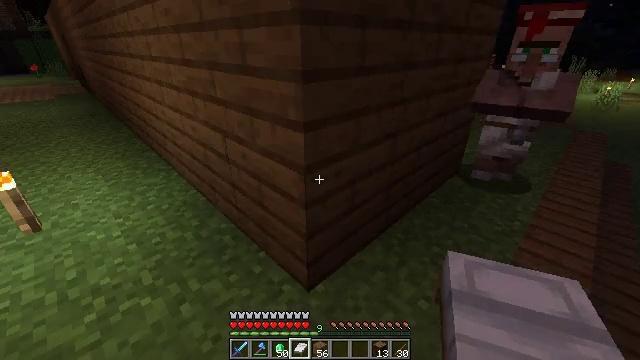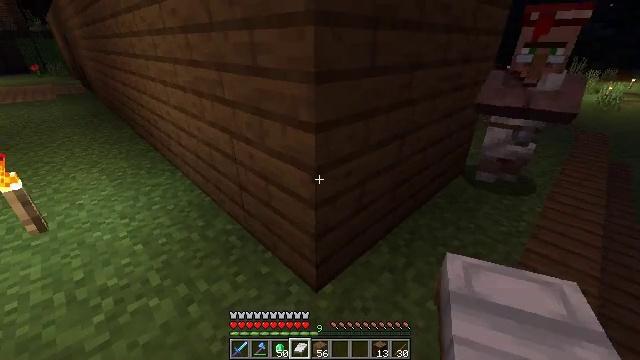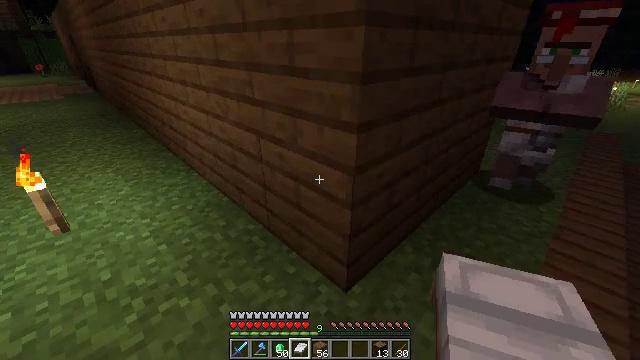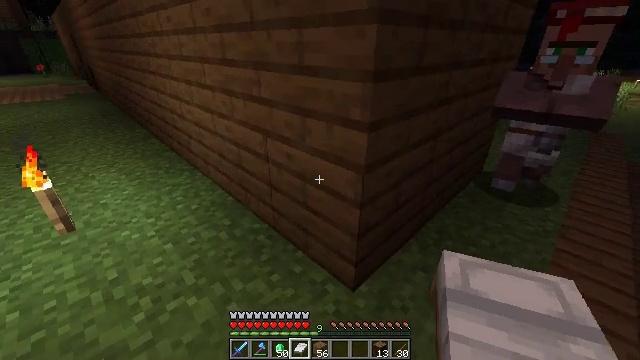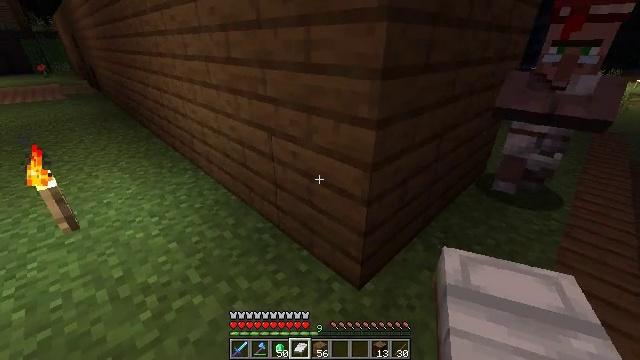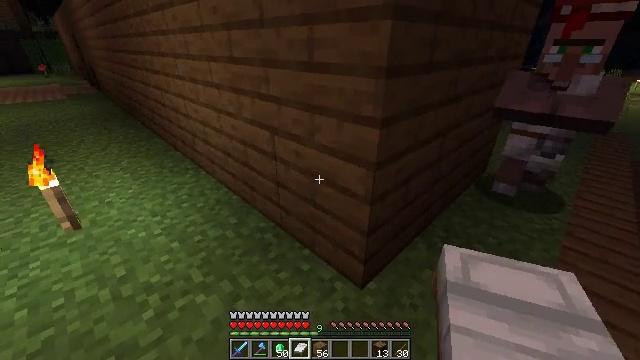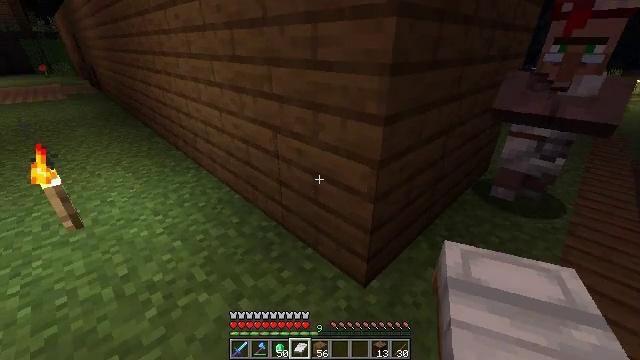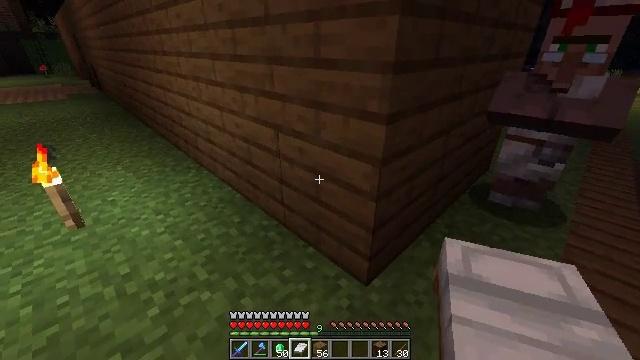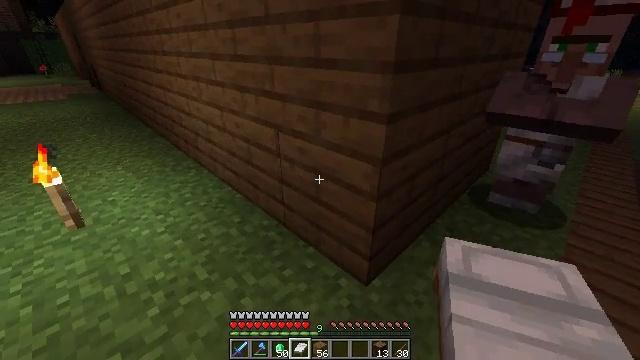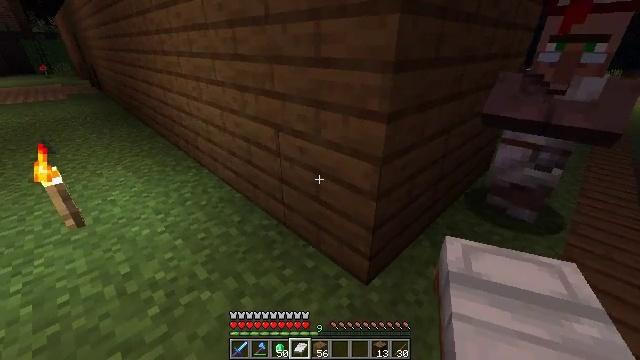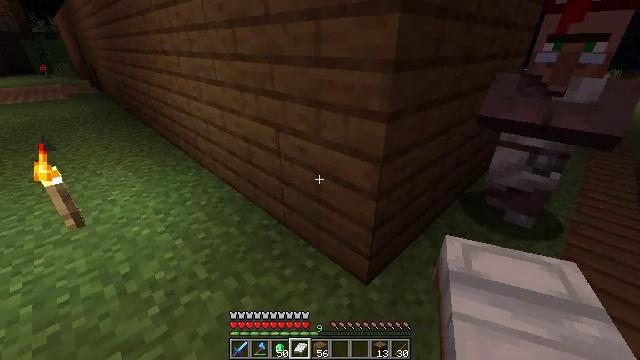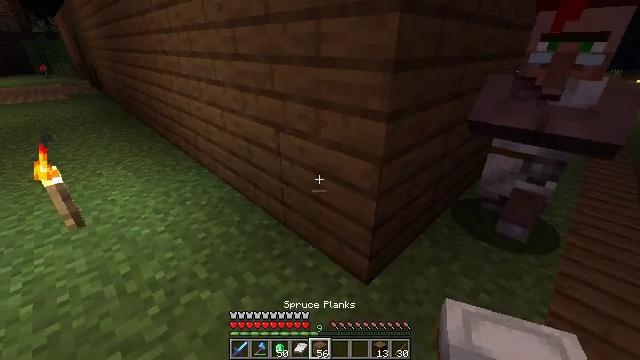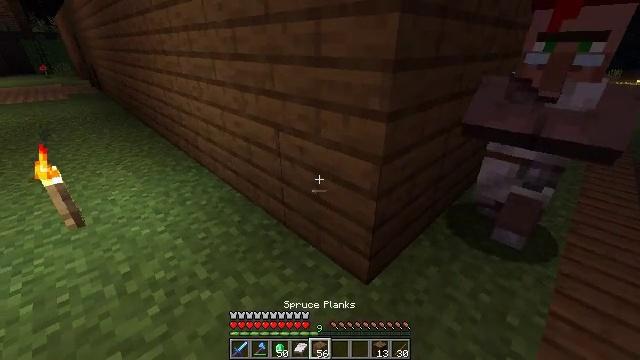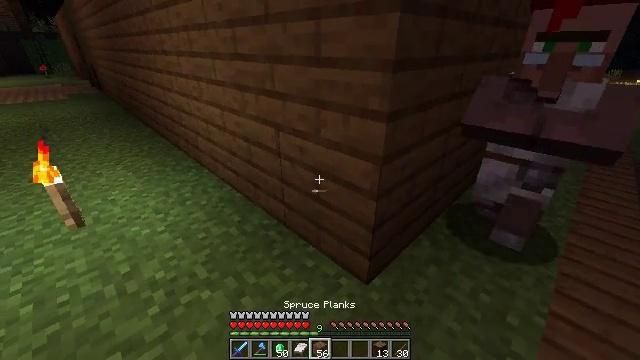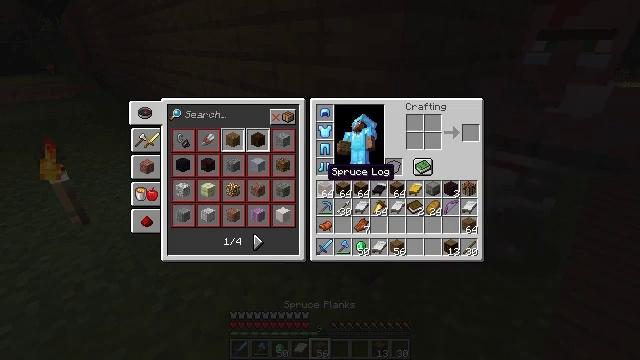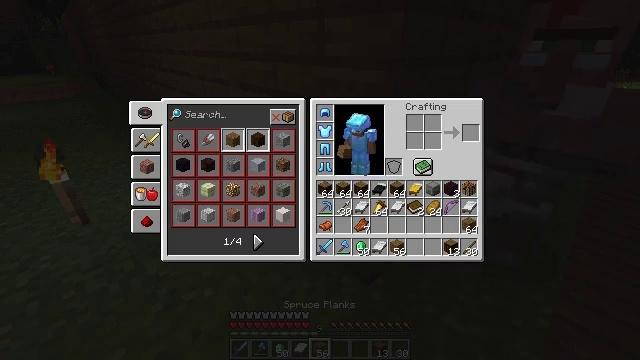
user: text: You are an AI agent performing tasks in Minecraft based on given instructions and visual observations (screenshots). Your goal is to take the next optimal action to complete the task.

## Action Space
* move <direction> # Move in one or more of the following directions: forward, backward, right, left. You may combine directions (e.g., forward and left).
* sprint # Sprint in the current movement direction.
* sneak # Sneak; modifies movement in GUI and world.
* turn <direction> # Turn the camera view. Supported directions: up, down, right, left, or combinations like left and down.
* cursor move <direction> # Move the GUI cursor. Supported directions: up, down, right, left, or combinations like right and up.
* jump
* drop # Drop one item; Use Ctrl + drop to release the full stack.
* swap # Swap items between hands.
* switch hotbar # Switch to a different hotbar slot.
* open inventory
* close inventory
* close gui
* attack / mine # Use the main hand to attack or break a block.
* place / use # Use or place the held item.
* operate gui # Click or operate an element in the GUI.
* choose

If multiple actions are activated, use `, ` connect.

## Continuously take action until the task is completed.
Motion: motion action
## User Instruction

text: Open the crafting table and craft a spruce trapdoor with planks.
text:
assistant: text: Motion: move left
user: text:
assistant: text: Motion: no_op
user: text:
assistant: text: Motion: no_op
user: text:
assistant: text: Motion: no_op
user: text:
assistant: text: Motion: no_op
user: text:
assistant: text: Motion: no_op
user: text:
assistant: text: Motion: no_op
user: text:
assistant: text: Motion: no_op
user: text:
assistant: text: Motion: no_op
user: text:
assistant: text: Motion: no_op
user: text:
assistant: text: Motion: no_op
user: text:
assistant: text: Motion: no_op
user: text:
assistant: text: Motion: no_op
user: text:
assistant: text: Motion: open inventory
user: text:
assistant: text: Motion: cursor move left, open inventory
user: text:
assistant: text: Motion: open inventory
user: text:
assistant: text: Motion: no_op
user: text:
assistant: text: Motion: no_op
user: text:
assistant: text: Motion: cursor move right
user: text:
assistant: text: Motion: cursor move right
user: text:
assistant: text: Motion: cursor move right
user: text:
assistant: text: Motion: cursor move right
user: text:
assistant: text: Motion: no_op
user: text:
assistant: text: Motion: cursor move right
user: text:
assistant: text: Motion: cursor move right and down
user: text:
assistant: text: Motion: cursor move right and down
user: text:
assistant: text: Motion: cursor move down
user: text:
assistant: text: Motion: cursor move down
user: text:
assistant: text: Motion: cursor move left
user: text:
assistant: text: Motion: no_op